Question: Thanks to all who replied. Let me re-edit my previous post to make explicit what I would need. I do have an input data structured like this:

The first column has a sample name, the second and third are description of an event and the last column has a set of genes spaced by " ". This is, off course, a screenshot from XLS, but I have no problem importing them to R.
I would like to create a loop in R that goes through every row and every column in the table and searches for gene names that would be supplied as a vector. (For ex: genes <- c("APC", "TP53")). If it finds the match, then it would copy the line to the new matrix. However, I do want to know which gene from the vector it found, and therefore all remaining ones from D column have to be omitted.
I should be able to create the loop, but failed doing the grep function and not really sure how to omit the remaining genes from the row.
The ideal output should look like this:
> Papillary.01.2007.02142C LOH 2 BOLA1
Thanks much for your thoughts.
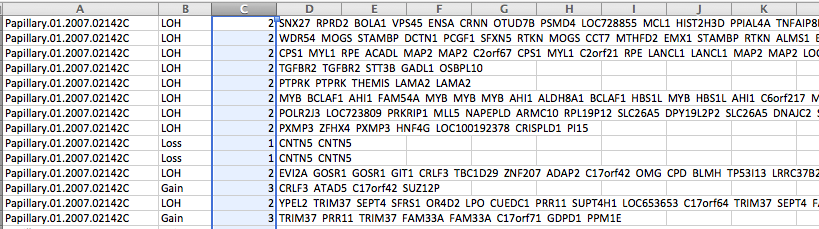
Answer: How about this:
'''
# define data, could be read from file with dat <- read.table(file, sep=" ")
dat <- as.data.frame(matrix(
c("Papillary.01.2007.02142C", "LOH", "2", "SNX27 RPD2 BOLA1",
"Papillary.01.2007.02142C", "LOH", "2", "APC MOGS STAMBP",
"Papillary.01.2007.02142C", "LOH", "2", "TGFBR2",
"Papillary.01.2007.02142C", "LOH", "2", "TP52 CNTN5 EV12A",
"Papillary.01.2007.02142C", "LOH", "2", "APC TRIM37 PRR11 FAM33A"),
ncol=4, byrow=T
))
# gene vector
vec <- c("APC", "TP53", "TP52")
# apply function over the gene vector, to return a data frame with
# matching rows. Also include column containing query gene
out <- lapply(vec, function(gene) {
df <- dat[grep(gene, dat[, 4]), ]
df$match <- rep(gene, nrow(df))
df
})
# combine results and subset to get desired output
out <- do.call(rbind, out)
out[, c(1:3, 5)]
'''
Output:
'''
V1 V2 V3 match
2 Papillary.01.2007.02142C LOH 2 APC
5 Papillary.01.2007.02142C LOH 2 APC
4 Papillary.01.2007.02142C LOH 2 TP52
'''
Note that rows will be repeated in the output if two different genes match the same row...